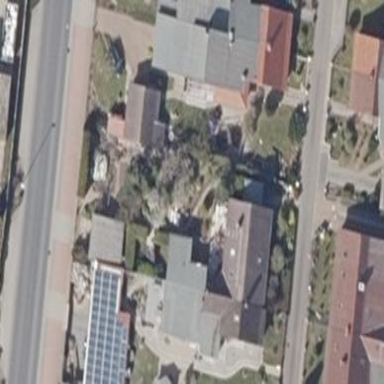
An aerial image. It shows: Simple house.